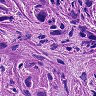
Metastatic tissue present: yes